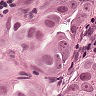
Metastatic tissue present: yes